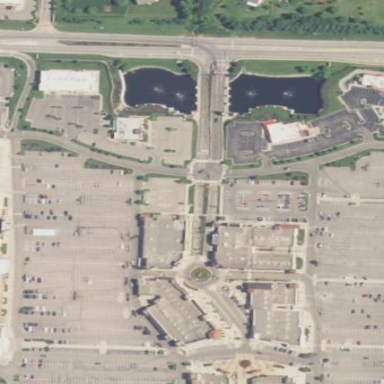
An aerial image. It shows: Retail area.